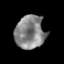
Tissue: prostate
Cell type: T cells
Senescence score: 0.2439
Nuclear area (px): 967
Mean DAPI intensity: 134.273